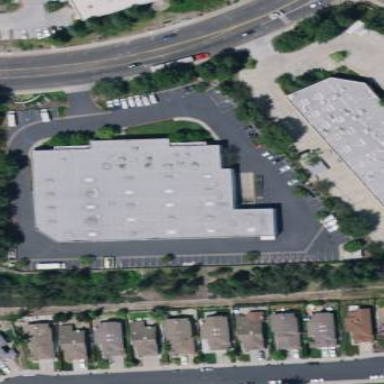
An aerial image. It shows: Industrial building.